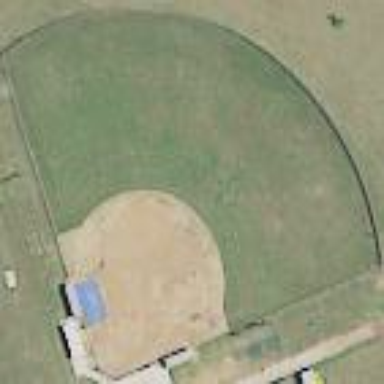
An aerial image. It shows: Softball pitch for baseball.